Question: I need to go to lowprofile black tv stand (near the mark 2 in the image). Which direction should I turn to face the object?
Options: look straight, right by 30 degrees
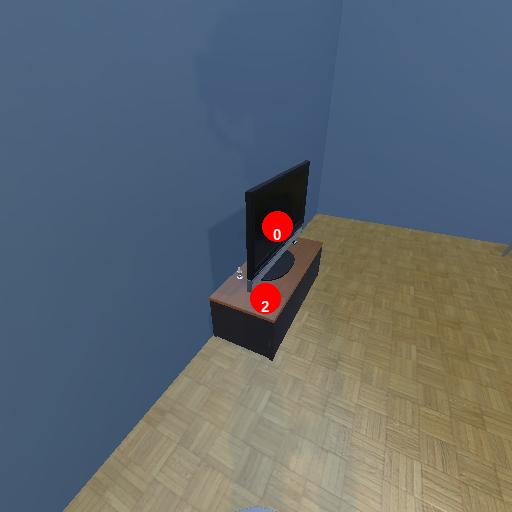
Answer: look straight